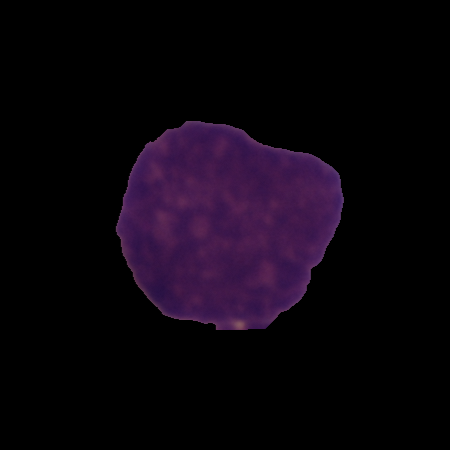
Label: cancer